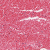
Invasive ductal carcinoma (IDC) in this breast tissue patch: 0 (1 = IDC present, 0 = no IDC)